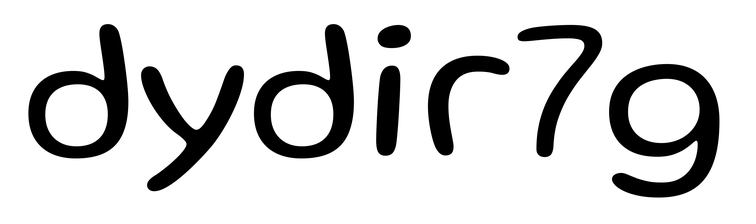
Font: Gluten_Light